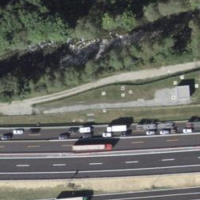
EUNIS habitat code: 57
Species observed at this site:
Fringilla coelebs
Turdus merula